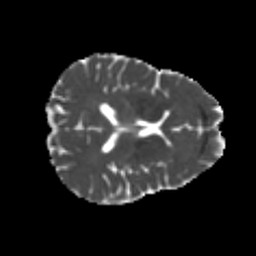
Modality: MD
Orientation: axial
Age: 24
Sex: female
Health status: healthy
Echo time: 0.074 s